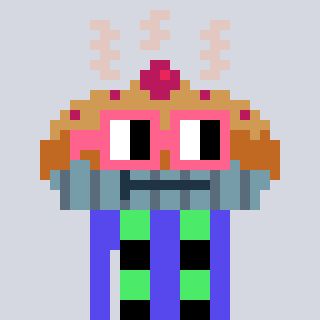
a pixel art character with square pink glasses, a pie-shaped head and a computerblue-colored body on a cool background